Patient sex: M
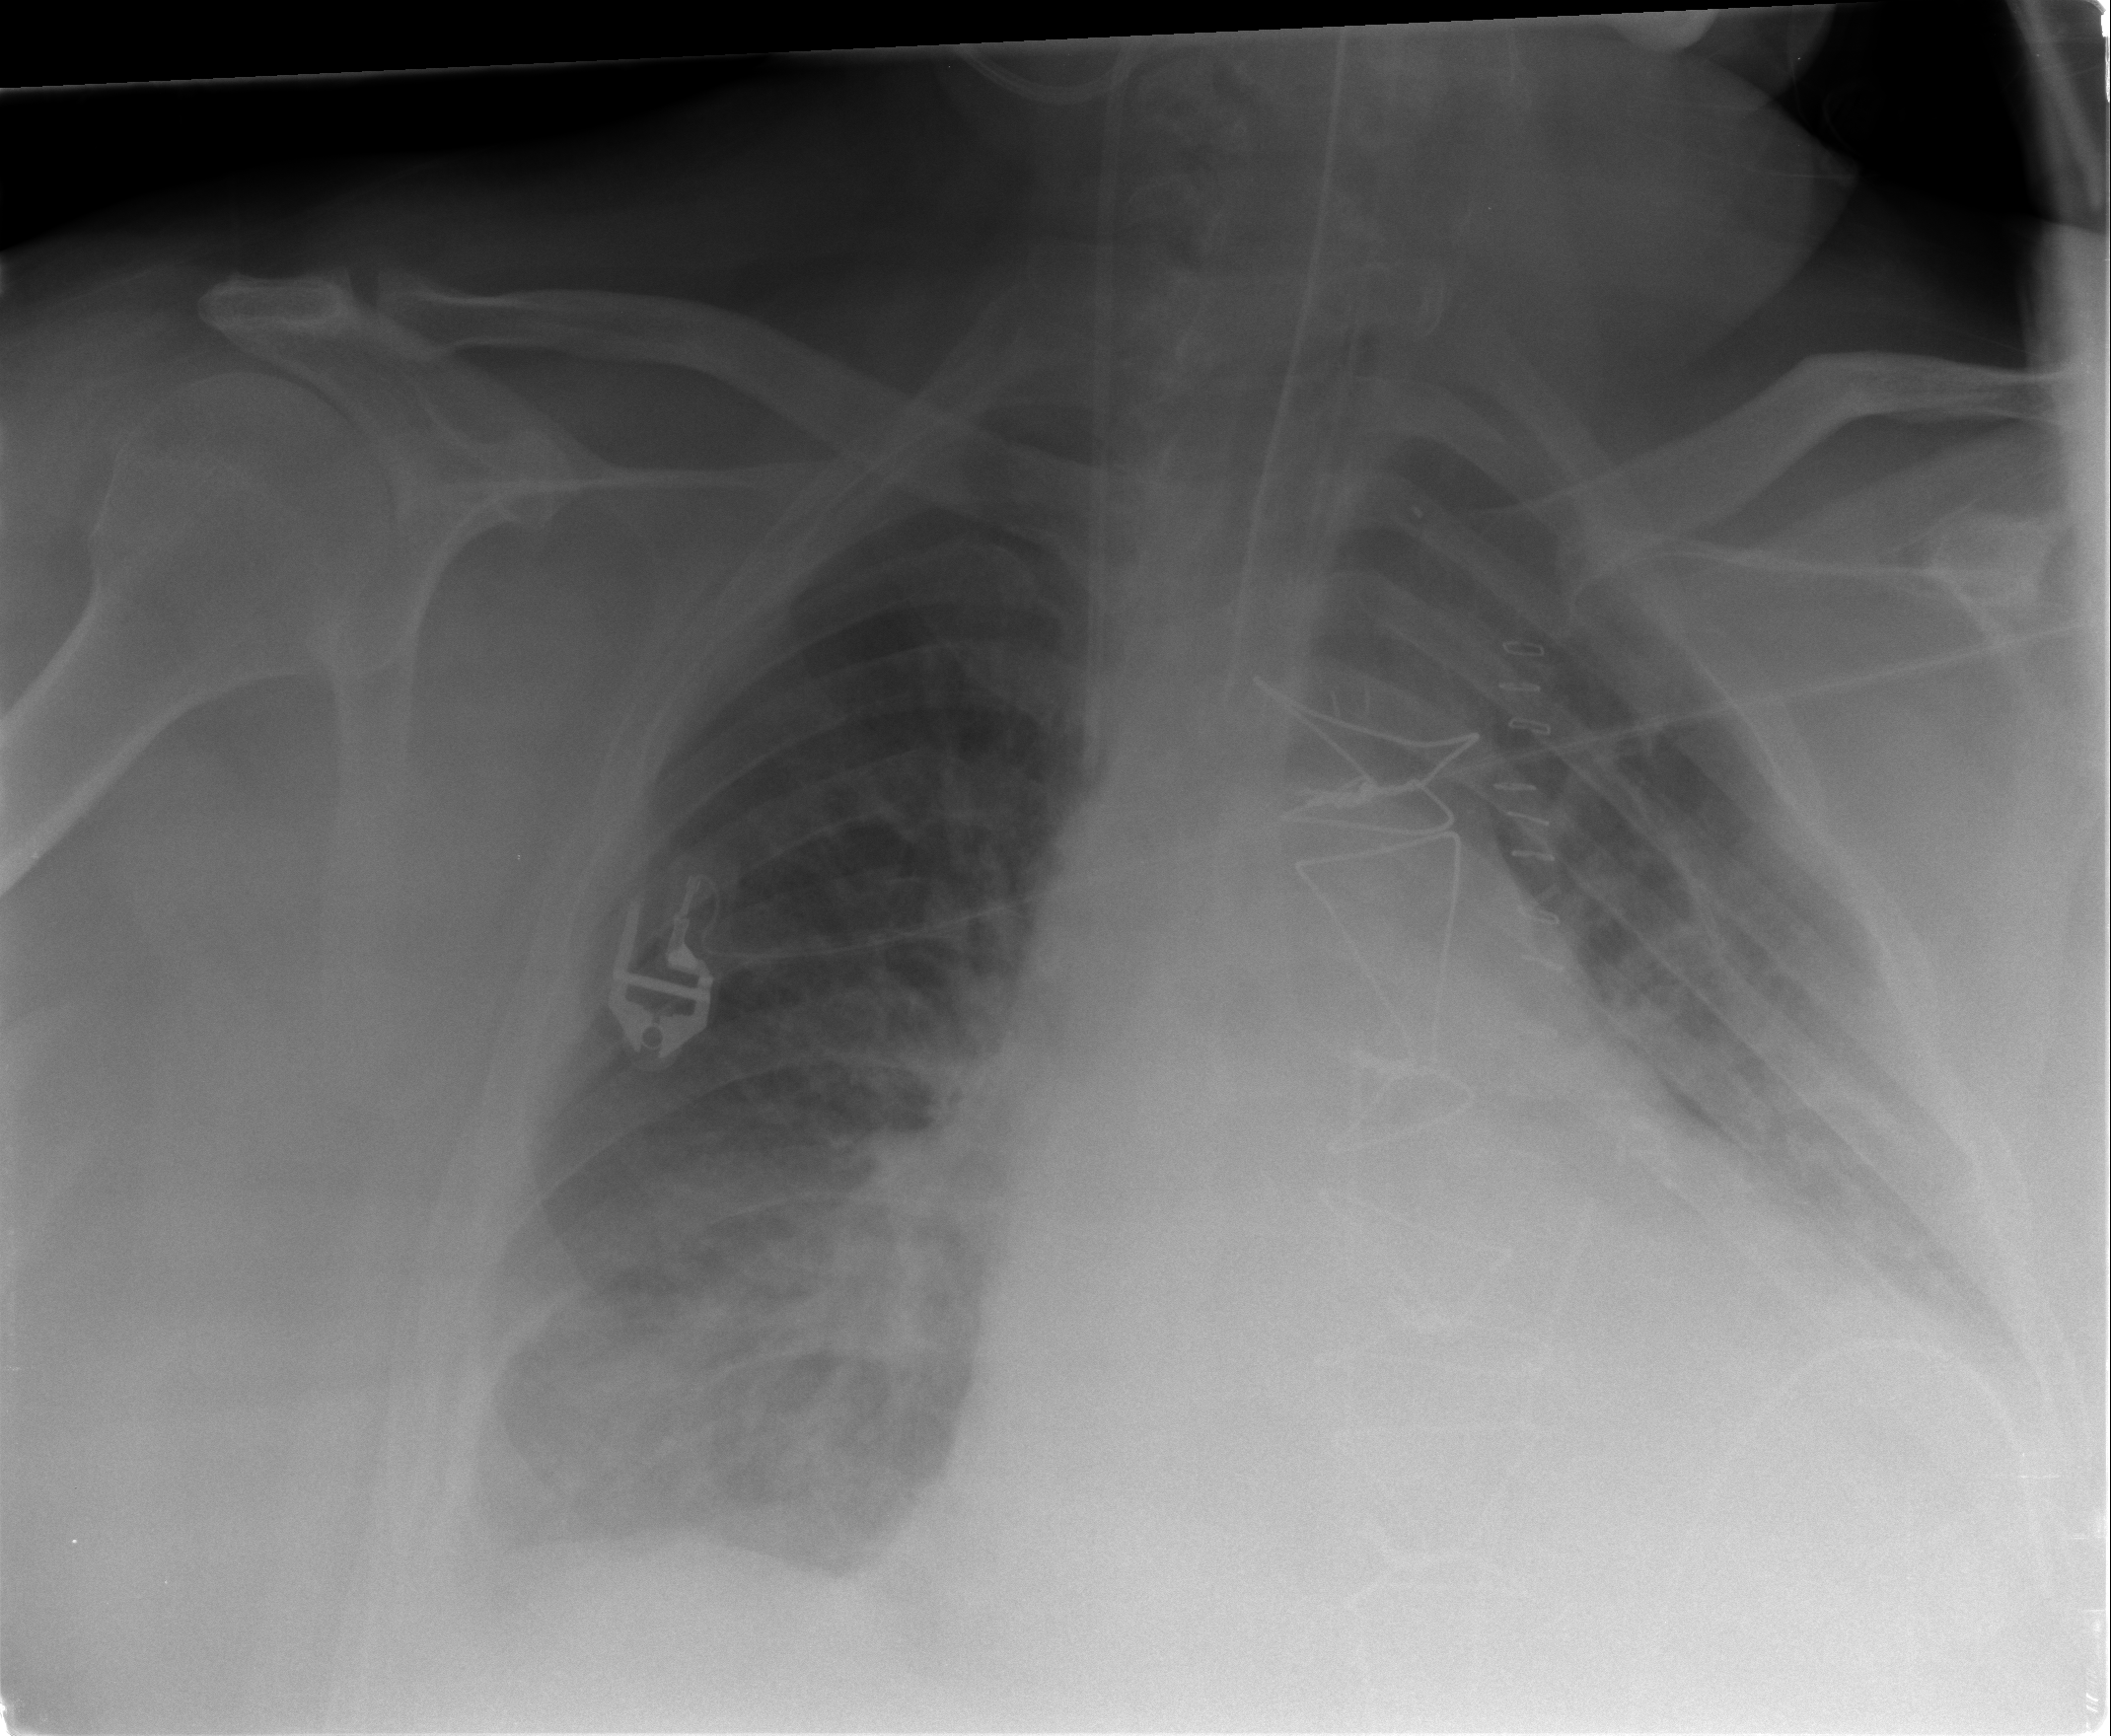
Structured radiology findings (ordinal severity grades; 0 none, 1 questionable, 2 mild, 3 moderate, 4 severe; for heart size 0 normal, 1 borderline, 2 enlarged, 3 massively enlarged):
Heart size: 3
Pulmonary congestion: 2
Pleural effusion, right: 2
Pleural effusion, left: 2
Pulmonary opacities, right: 0
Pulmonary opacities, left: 0
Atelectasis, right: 2
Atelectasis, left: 2